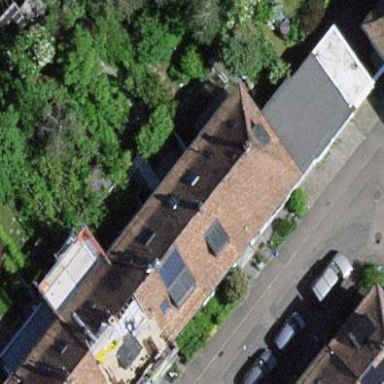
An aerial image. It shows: Terrace building.